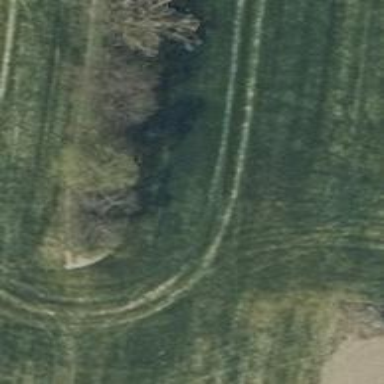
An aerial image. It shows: Row of deciduous broadleaved trees.